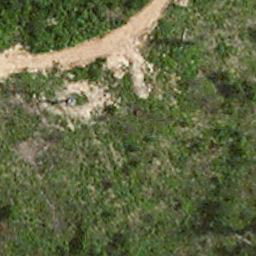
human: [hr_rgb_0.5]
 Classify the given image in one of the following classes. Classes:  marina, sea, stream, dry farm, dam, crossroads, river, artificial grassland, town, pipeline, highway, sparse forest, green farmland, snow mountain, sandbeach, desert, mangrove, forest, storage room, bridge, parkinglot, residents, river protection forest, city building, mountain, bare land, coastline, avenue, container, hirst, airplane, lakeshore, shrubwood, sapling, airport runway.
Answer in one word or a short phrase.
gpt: avenue